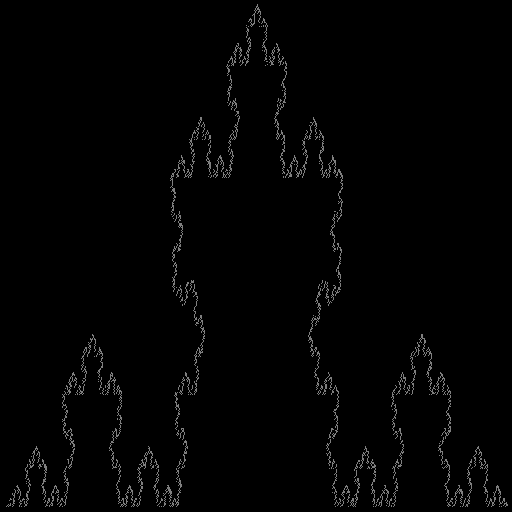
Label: koch_curve